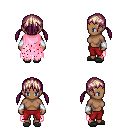
a pixel art fantasy rpg character, female body template, human, dark skin, pink tattered cape, red pants, white blonde twin-tailed hairstyle, white cloth bracers, gray slippers, four views (front, back, left, right), 2x2 character sprite sheet, small pixel art, hard edges, no anti-aliasing